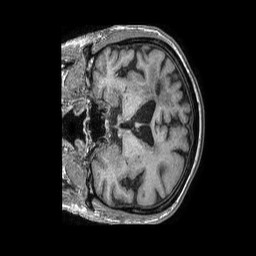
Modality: T1w
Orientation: coronal
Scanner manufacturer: philips
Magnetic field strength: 1.5 T
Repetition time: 0.007647 s
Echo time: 0.003478 s